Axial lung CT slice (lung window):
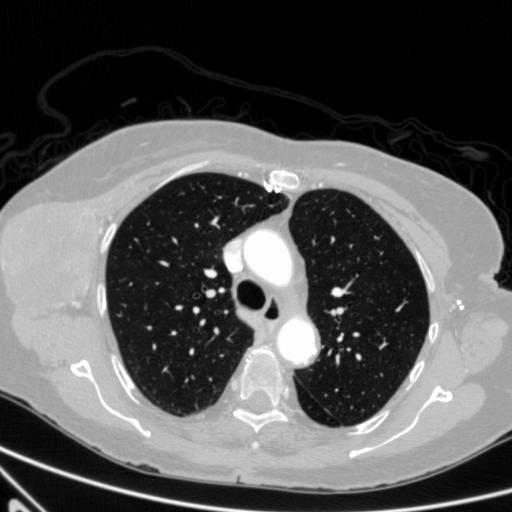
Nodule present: no